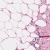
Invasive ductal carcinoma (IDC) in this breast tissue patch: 0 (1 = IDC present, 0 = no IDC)